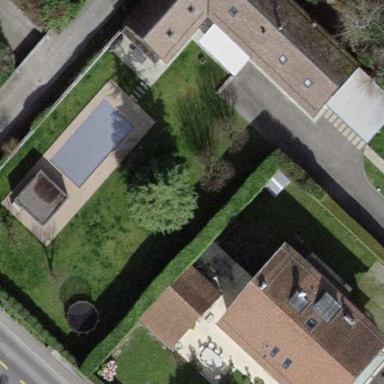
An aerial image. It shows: Garden surrounded by fence.